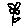
Label: flower